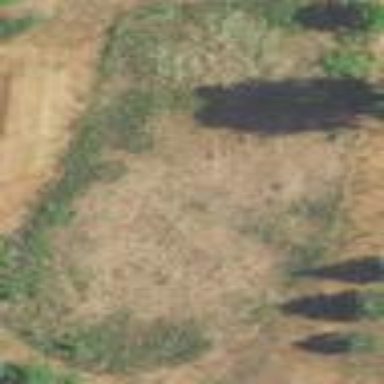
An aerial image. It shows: Area with grass used as rough in golf course.